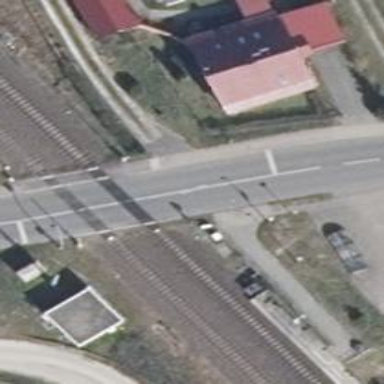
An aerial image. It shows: Railway level crossing.